Question: How can I draw round corners in the frame where the serie's legends are?
I want it to look like the following image:

Thank you for your help
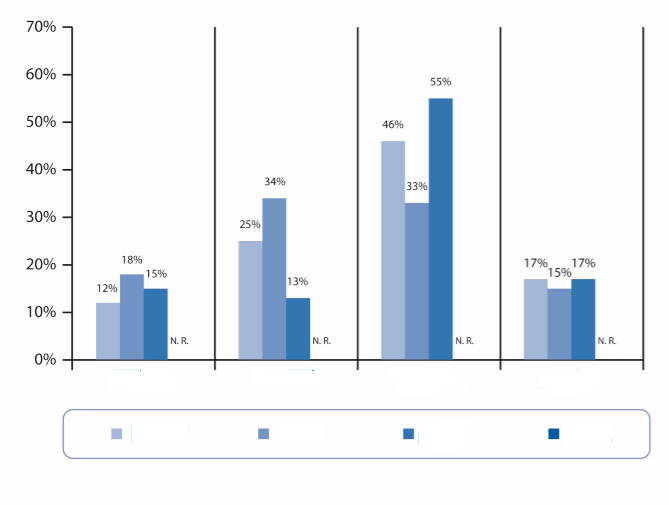
Answer: After some research, I finally solve it.
It's easy, just ask the char for its legend and then its Frame. Finally overwrite BlockFrame Interface with the basic Shape you want to use in your legend.
'''
jfreechart.getLegend().setFrame(new BlockFrame() {
/** The space reserved for the border. */
private RectangleInsets insets = new RectangleInsets(1, 1, 1, 1);
/** The border color. */
private transient Paint paint = new Color(117,170,219);
@Override
public RectangleInsets getInsets() {
return insets;
}
@Override
public void draw(Graphics2D g2, Rectangle2D area) {
Dimension arcs = new Dimension(45,45);
double t = this.insets.calculateTopInset(area.getHeight());
double b = this.insets.calculateBottomInset(area.getHeight());
double l = this.insets.calculateLeftInset(area.getWidth());
double r = this.insets.calculateRightInset(area.getWidth());
double x = area.getX();
double y = area.getY();
double w = area.getWidth();
double h = area.getHeight();
g2.setPaint(this.paint);
g2.setRenderingHint(RenderingHints.KEY_ANTIALIASING, RenderingHints.VALUE_ANTIALIAS_ON);
RoundRectangle2D myrect= new RoundRectangle2D.Double();
if (t > 0.0) {
myrect.setRoundRect(x, y, w, t,arcs.width, arcs.height);
g2.fill(myrect);
}
if (b > 0.0) {
myrect.setRoundRect(x, y + h - b, w, b,arcs.width, arcs.height);
g2.fill(myrect);
}
if (l > 0.0) {
myrect.setRoundRect(x, y, l, h,arcs.width, arcs.height);
g2.fill(myrect);
}
if (r > 0.0) {
myrect.setRoundRect(x + w - r, y, r, h,arcs.width, arcs.height);
g2.fill(myrect);
}
}
});
'''